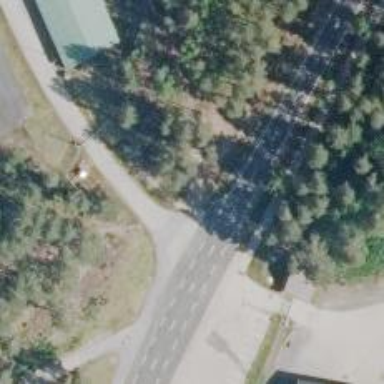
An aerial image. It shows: Road with "give way" sign.